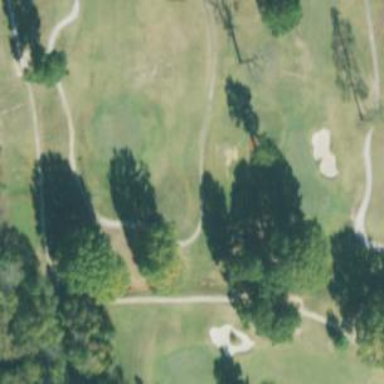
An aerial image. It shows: Service road used as golf cart path.